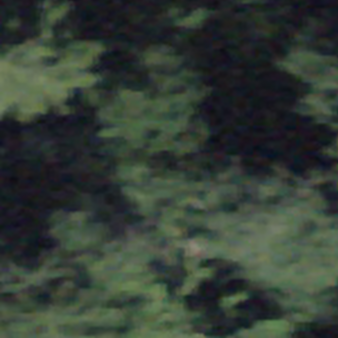
Label: other